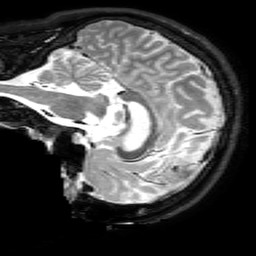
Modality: T2w
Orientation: sagittal
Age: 26
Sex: male
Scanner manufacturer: philips
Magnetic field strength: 1.5 T
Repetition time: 2 s
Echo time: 0.2669 s